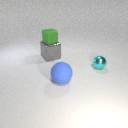
large gray metal cube below small green rubber cube